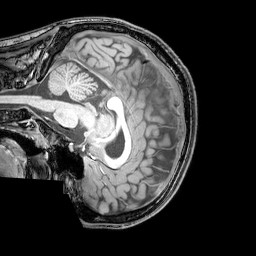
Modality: T1w
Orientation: sagittal
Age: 22
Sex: male
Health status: healthy
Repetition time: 0.081 s
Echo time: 0.037 s